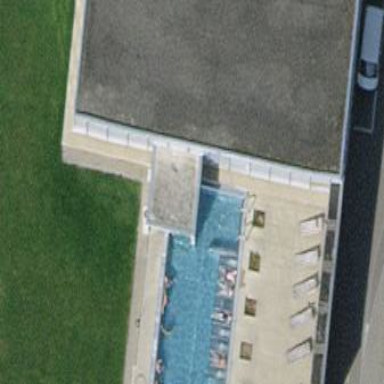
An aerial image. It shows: Outdoor swimming pool.